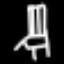
Label: chair